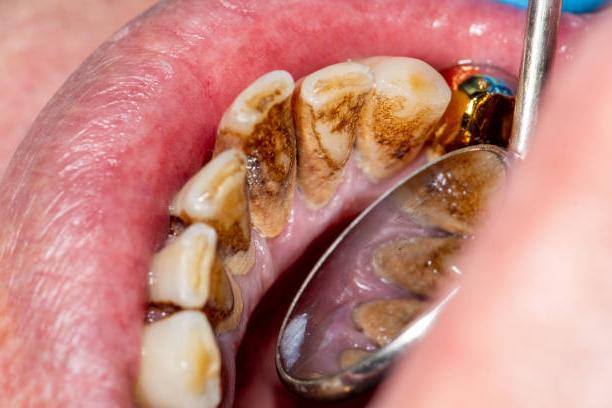
Condition: Calculus